Field crop: maize
Growth stage: 1
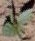
Species: datura